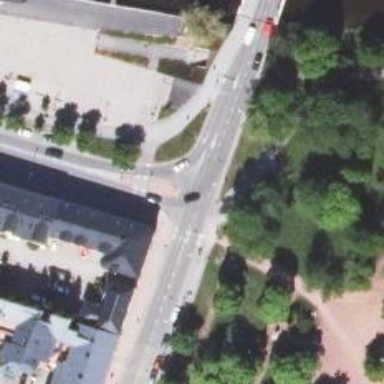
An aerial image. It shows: Cycleway.